Question: This is my first knockout.js application so I'm going to simplify my code down a bit to illustrate what I'm trying to accomplish.
I have a view model setup as follows:
'''
function Product(data) {
this.productName = data.productName;
this.serialNumber = data.serialNumber;
this.version = ko.observable(data.version);
this.isSelected = ko.observable(data.IsSelected);
}
function RestoreViewModel() {
var self = this;
//Properties
self.allCustomerProducts = ko.observableArray([]);
//Computations
self.selectedProducts = ko.computed(function() {
return ko.utils.arrayFilter(self.allCustomerProducts(), function(product) { return product.isSelected() });
});
}
'''
and some markup setup as follows:
'''
<div id="Version1">
<div class="product1"><a href="">download link goes here.</a></div>
<div class="product2"><a href="">download link goes here.</a></div>
<div class="product3"><a href="">download link goes here.</a></div>
</div>
<div id="Version2">
<div class="product1"><a href="">download link goes here.</a></div>
<div class="product2"><a href="">download link goes here.</a></div>
<div class="product3"><a href="">download link goes here.</a></div>
</div>
'''
The way this is setup is the user has a list of products that they select, and then for each product they select a version. This is working as it should, so it can be assumed that the 'selectedProducts' computed method is returning a proper array with correct data.
What I haven't been able to figure out after many attempts is how I can show the downloads based on the product and version selection?
If a user selects product1 and version 1 and then also selects product1 and version 2, I need those corresponding elements to appear.
If anything in my view model or if my HTML markup should be different I'm willing to re-work this to make it correct.
: Here is an illustration to show what setup and desired output:

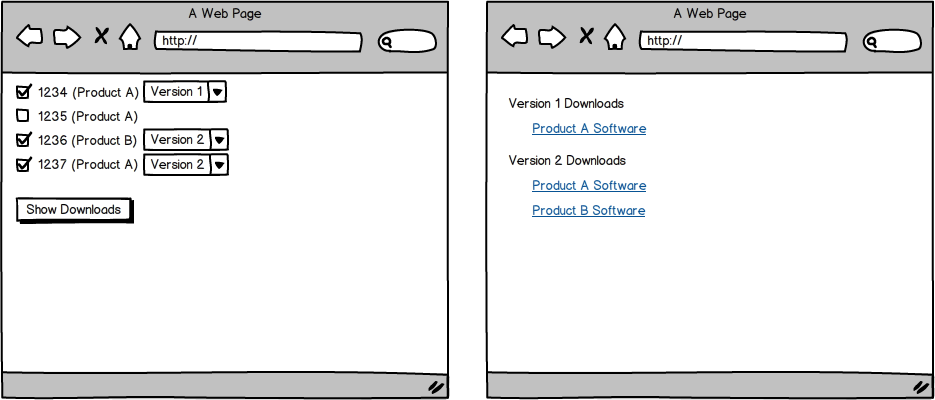
Answer: Here ya go: <URL>
So the whole plan was to take that array of selected products and create an array of objects that represents the set of downloads for that array. To get that array, the logic is in the 'getSelectedDownloads' function. Just straight forward grouping by version and mapping.
'''
var getSelectedDownloads = function() {
var selectedProducts = self.selectedProducts();
var versions = ko.utils.arrayGetDistinctValues(
ko.utils.arrayMap(selectedProducts, function (item) { return item.version(); })
).sort().reverse();
return ko.utils.arrayMap(versions, function (version) {
var items = ko.utils.arrayFilter(selectedProducts, function (item) {
return item.version() == version;
}).sort(function (a, b) {
var x = a.displayName, y = b.displayName;
return x < y ? -1 : (x > y ? 1 : 0);
});
return {
verid: version.replace(/\./g, ''),
header: version.replace(/(\d).*/, 'Version $1 Downloads'),
items: ko.utils.arrayMap(items, function (item) {
return {
label: item.displayName + ' Software',
url: '#' //set your urls here
};
})
};
});
};
'''
So each object will contain 'verid', 'header' and 'items' properties (where the items represents the links) which you could then bind to.
'''
<div id="downloads" data-bind="foreach: selectedDownloads">
<div data-bind="attr: { id: verid }">
<h5 data-bind="text: header"></h5>
<ul data-bind="foreach: items">
<li>
<a data-bind="text: label, attr: { href: url }"></a>
</li>
</ul>
</div>
</div>
'''